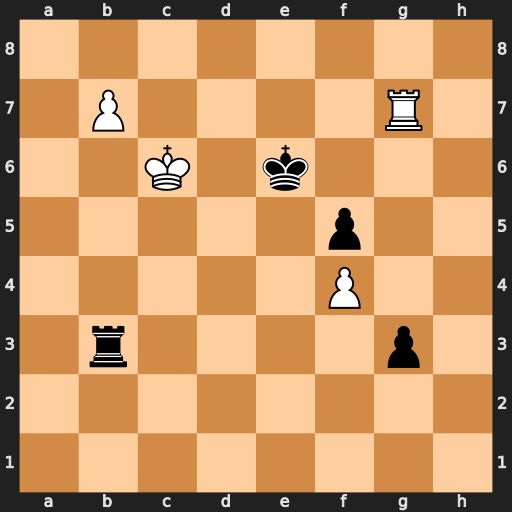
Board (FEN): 8/1P4R1/2K1k3/5p2/5P2/1r4p1/8/8
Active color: w
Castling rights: -
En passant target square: -
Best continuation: Rg6+ Kf7 Rxg3 Rxg3 b8=Q